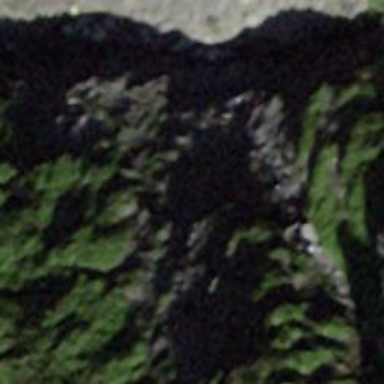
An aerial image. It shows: Natural scree.